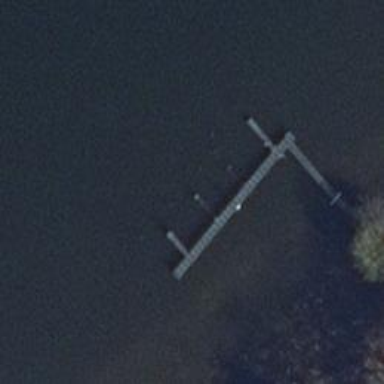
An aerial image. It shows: Man-made pier.